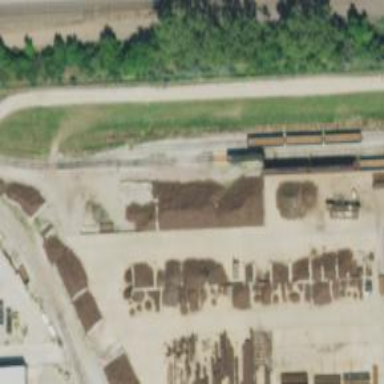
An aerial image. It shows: Weighbridge facility.